Question: I can't get this to work!
I found lots of those problems on stackoverflow but 90% of the problems were related to the missing package name, but I don't have any package, it's "unnamed" therefore must not be defined within 'forName()' parameter.
> A class that is not in a named package is in an unnamed package. Thus the full class name is "Main".
Such classes cannot be used from a named package, except via reflection.
The other solution was specifying classpath, however src (blue folder) IS a classpath as said here
> You can right click on any directory in your IntelliJ project, select "Mark Directory As...", and choose "Source Root". That director folder will change color from yellow to blue; IntelliJ considers all those directories to be in your CLASSPATH.

Yet it's still not working! It slowly drives me nuts.
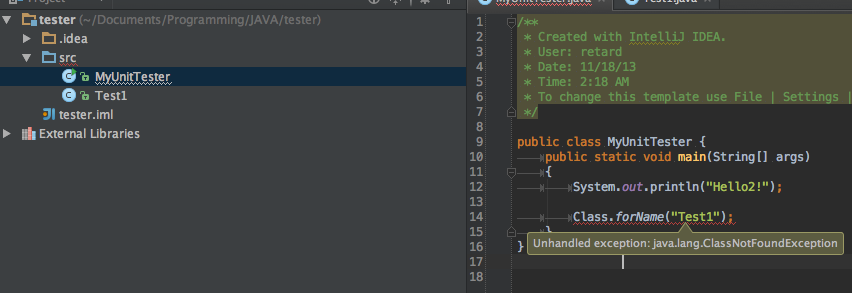
Answer: This message means that you need to handle the checked exception, that is, 'java.lang.ClassNotFoundException'. It doesn't mean you couldn't find/load this class.
In order to handle checked exception, you can
1. Wrap the codes with try {...} catch (ClassNotFoundException ex) {...}.
2. Add it to throw declaration of main method: main(String[] args) throws ClassNotFoundException.
In IDEA, you can always use + to see suggestions.